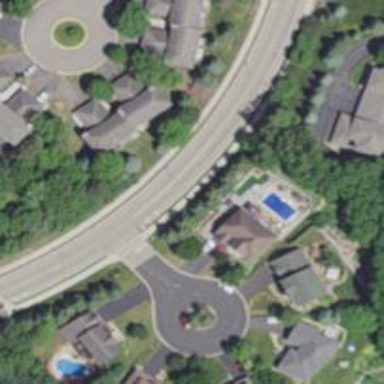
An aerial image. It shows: Residential road with asphalt surface and separate sidewalk.